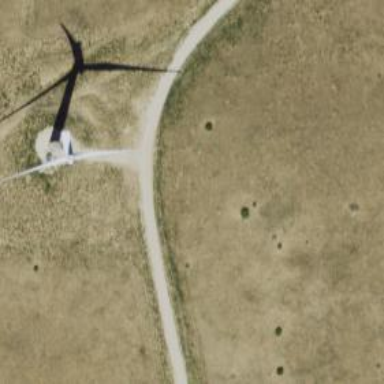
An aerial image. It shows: Road leading to wind farm area designated for service vehicles.